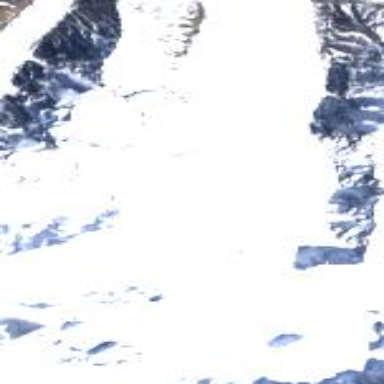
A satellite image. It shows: Stunning view of glacier.